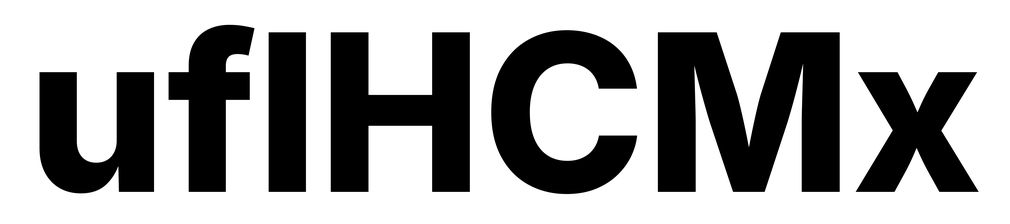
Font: Inter_ExtraBold